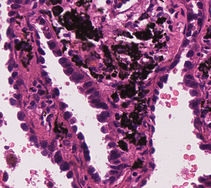
Tumor epithelial tissue: yes
Tumor-associated stroma tissue: yes
Normal tissue: no